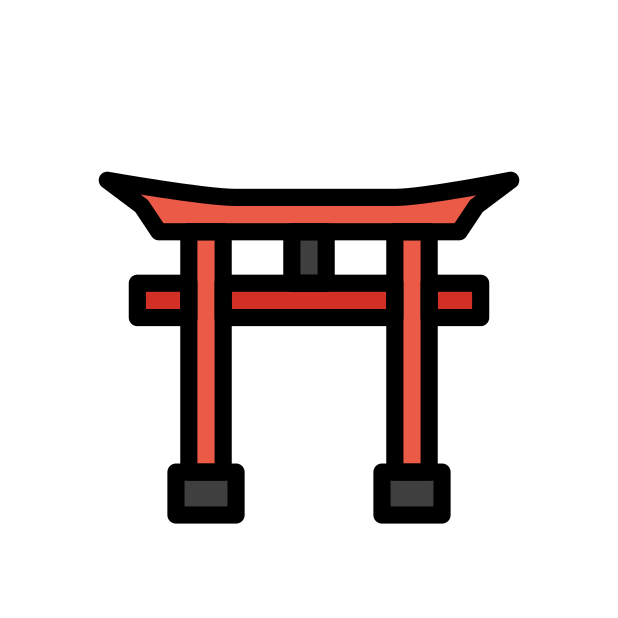
shinto shrine